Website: crate-barrel
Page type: store-pickup
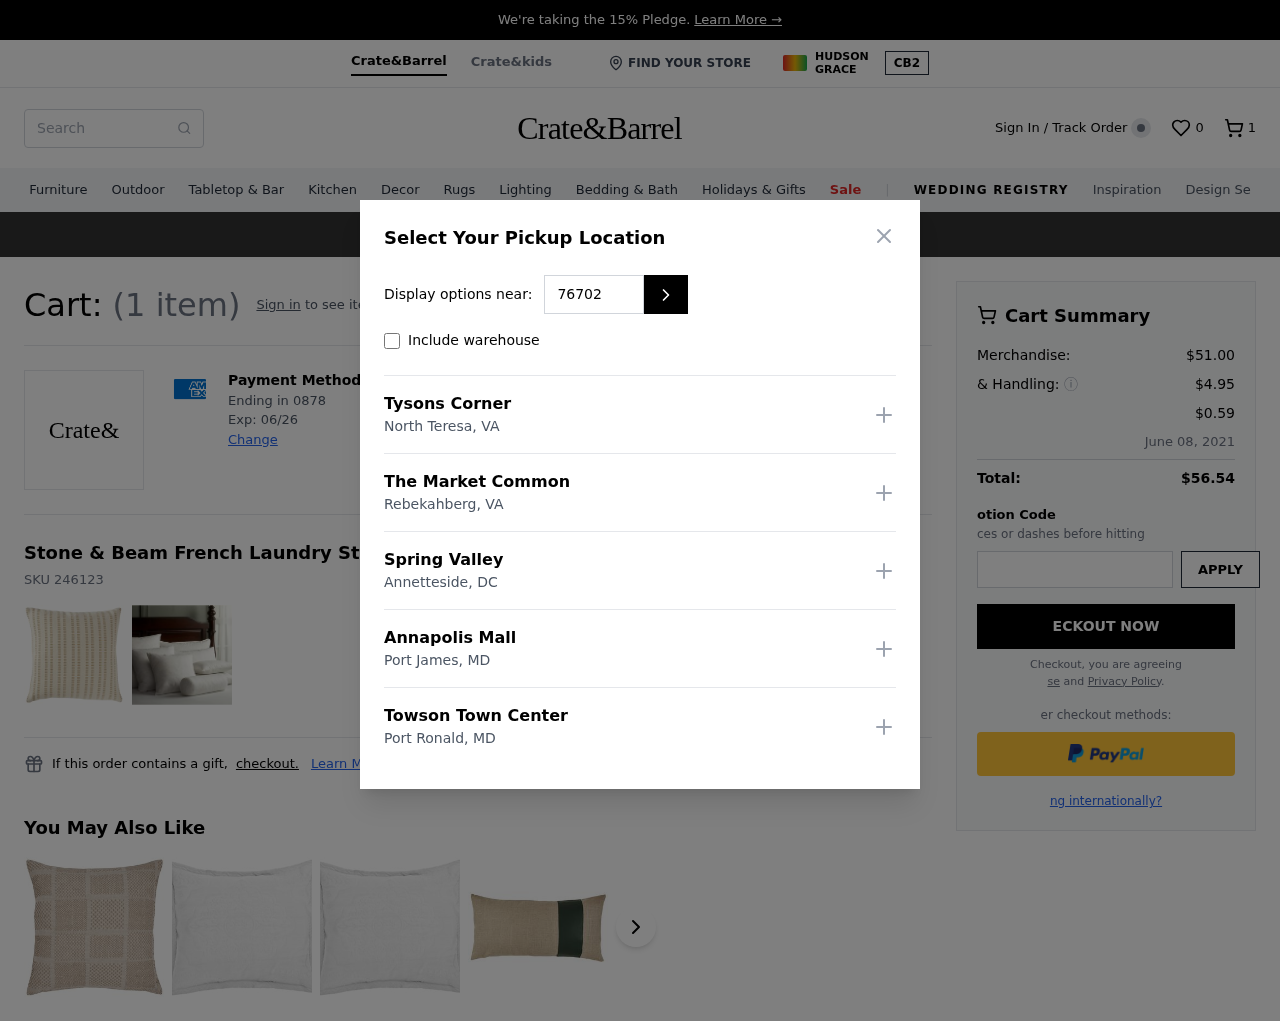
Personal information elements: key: PII_CARD_EXPIRY
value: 06/26
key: PII_CARD_LAST4
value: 0878
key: PII_LOCATION1_CITY
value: North Teresa
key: PII_LOCATION1_NAME
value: Tysons Corner
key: PII_LOCATION1_STATE
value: VA
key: PII_LOCATION2_CITY
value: Rebekahberg
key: PII_LOCATION2_NAME
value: The Market Common
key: PII_LOCATION2_STATE
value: VA
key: PII_LOCATION3_CITY
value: Annetteside
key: PII_LOCATION3_NAME
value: Spring Valley
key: PII_LOCATION3_STATE
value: DC
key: PII_LOCATION4_CITY
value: Port James
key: PII_LOCATION4_NAME
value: Annapolis Mall
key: PII_LOCATION4_STATE
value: MD
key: PII_LOCATION5_CITY
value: Port Ronald
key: PII_LOCATION5_NAME
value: Towson Town Center
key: PII_LOCATION5_STATE
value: MD
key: PII_POSTCODE
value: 76702
Product elements: key: PRODUCT1_NAME
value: Stone & Beam French Laundry Stripe Pillow
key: PRODUCT1_SKU
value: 246123
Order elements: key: ORDER_NUM_ITEMS
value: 1
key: ORDER_NUM_ITEMS
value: (1 item)
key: ORDER_SUBTOTAL
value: $51.00
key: ORDER_SHIPPING_COST
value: $4.95
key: ORDER_SURCHARGE
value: $0.59
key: ORDER_DELIVERY_DATE
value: June 08, 2021
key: ORDER_TOTAL
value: $56.54
Search elements: key: HEADER_SEARCH
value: Search
Other elements: key: WISHLIST_NUM_ITEMS
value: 0